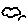
Label: cloud